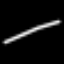
Label: line